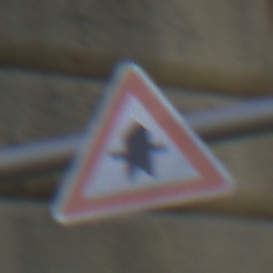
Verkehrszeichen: Vorfahrt
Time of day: Midday
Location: Outdoor (Urban)
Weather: Clear
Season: NotSpecified
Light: Natural